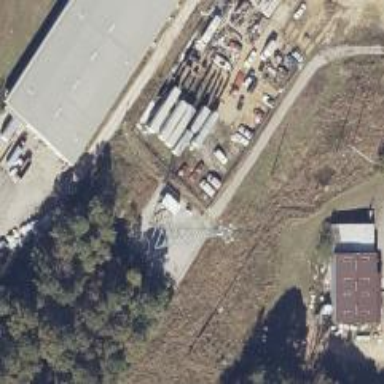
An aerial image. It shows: Mast tower used for communication.